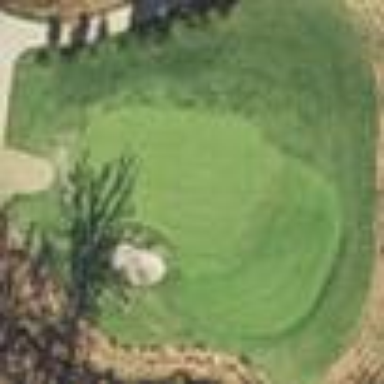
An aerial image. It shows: Rough grassy area used for golf.